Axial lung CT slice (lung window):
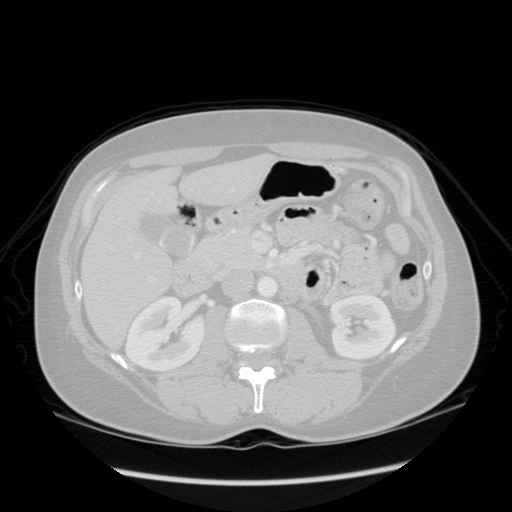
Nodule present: no